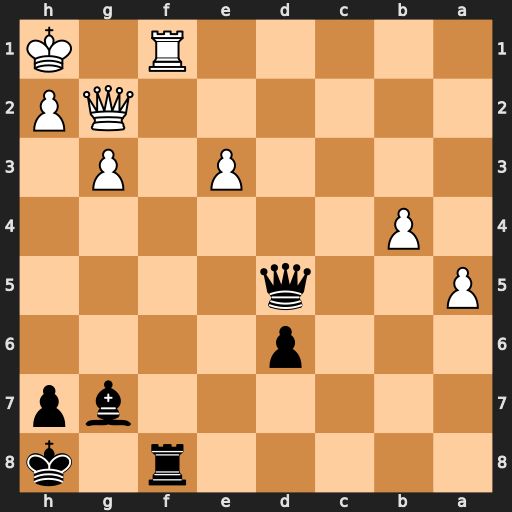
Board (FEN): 5r1k/6bp/3p4/P2q4/1P6/4P1P1/6QP/5R1K
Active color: b
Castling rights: -
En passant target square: -
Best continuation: Rxf1#